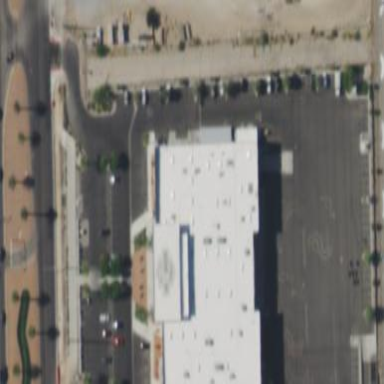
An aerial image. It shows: Building that is motorcycle shop.